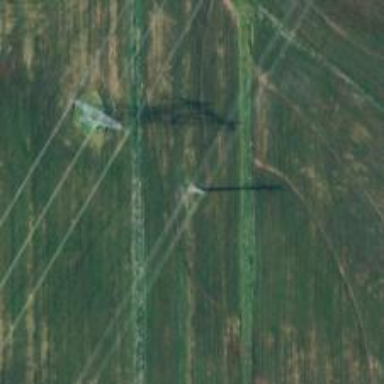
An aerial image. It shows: Power tower.